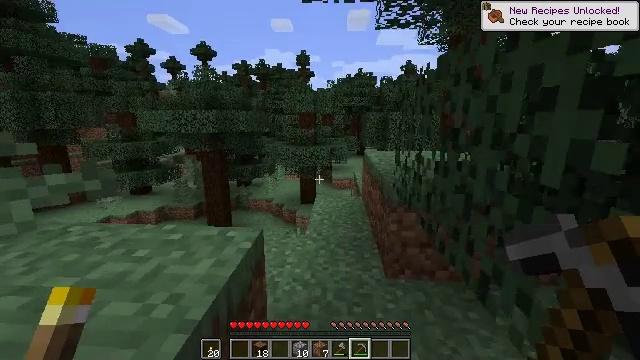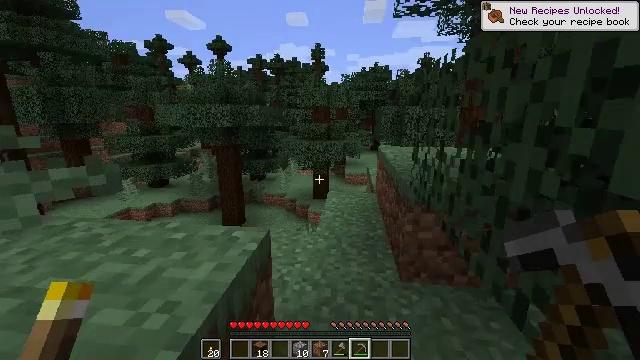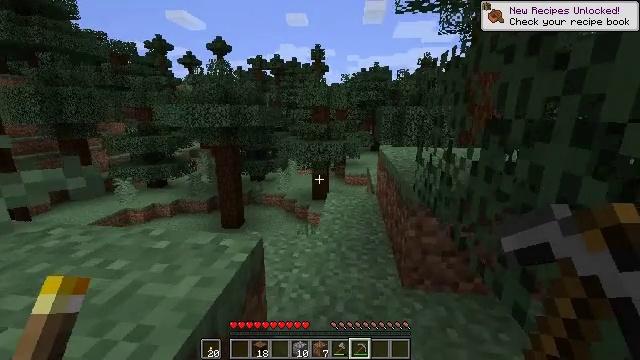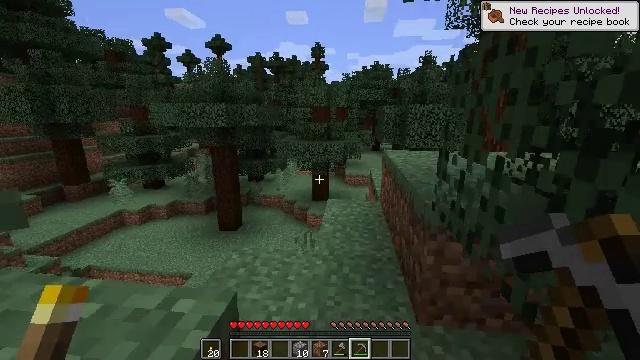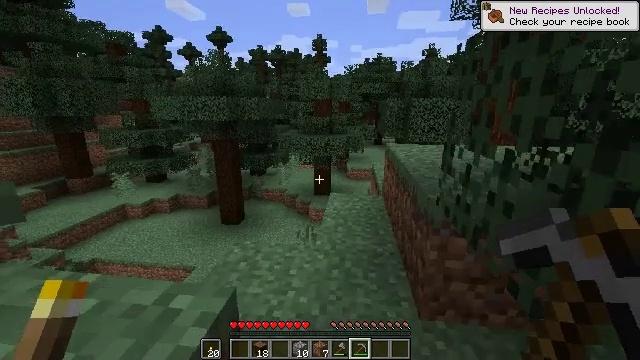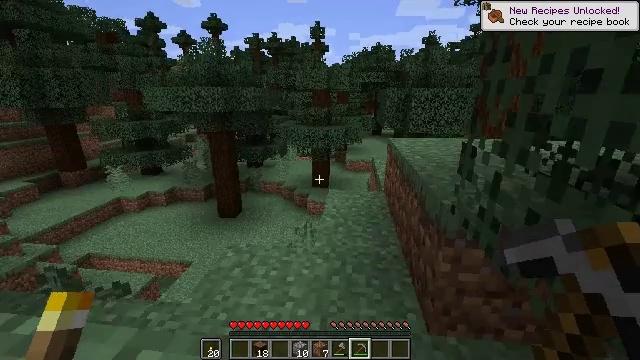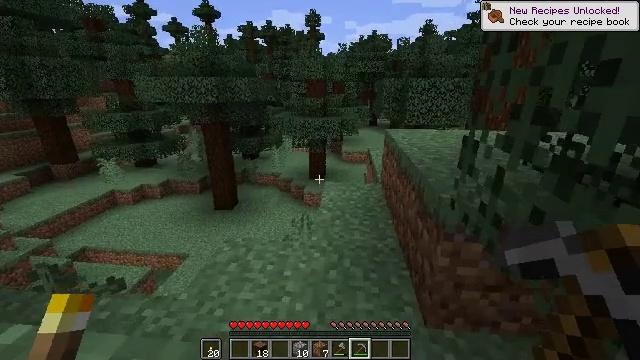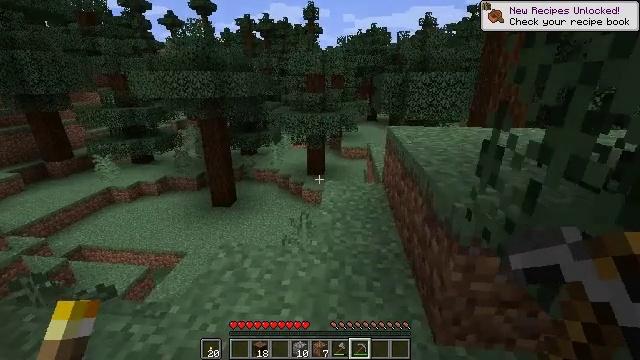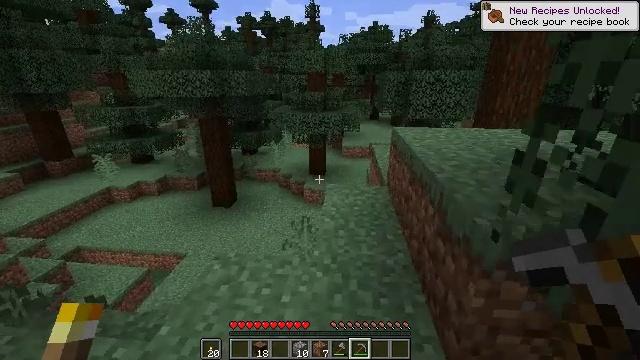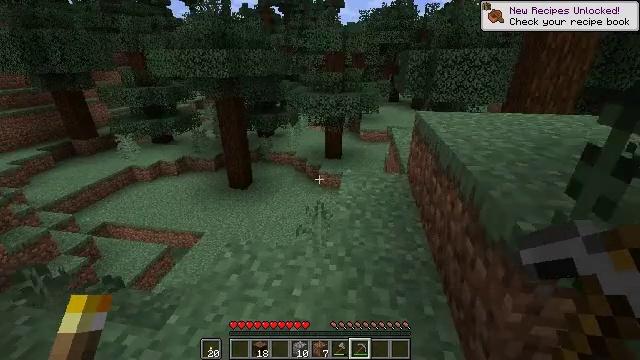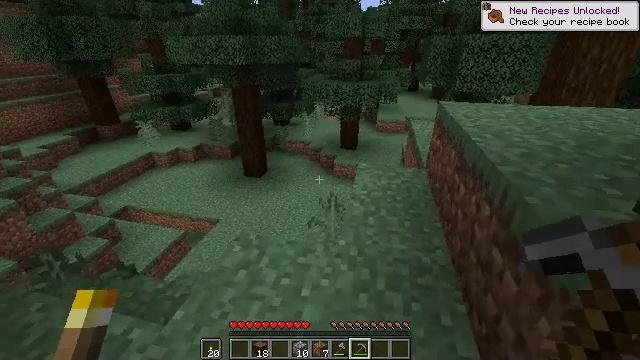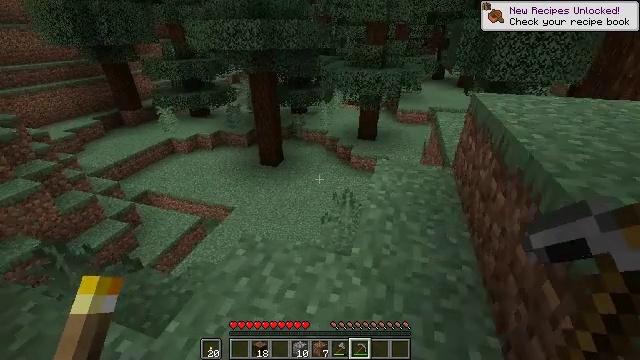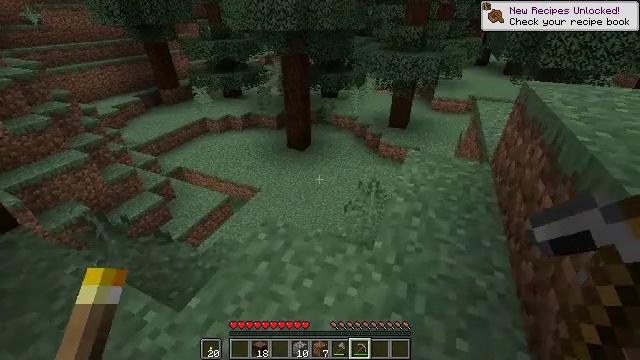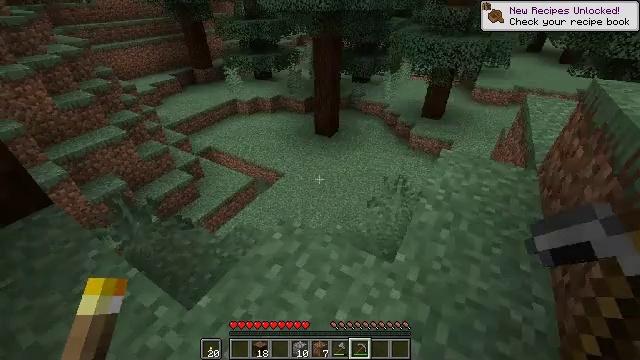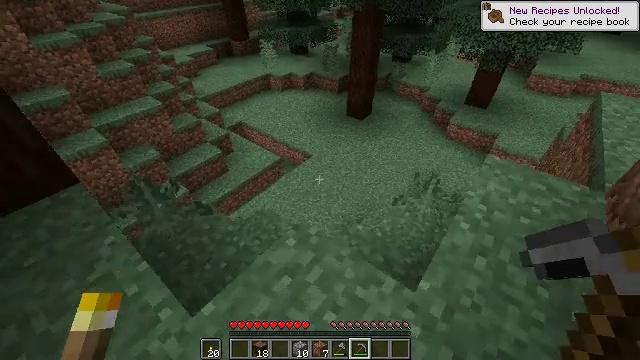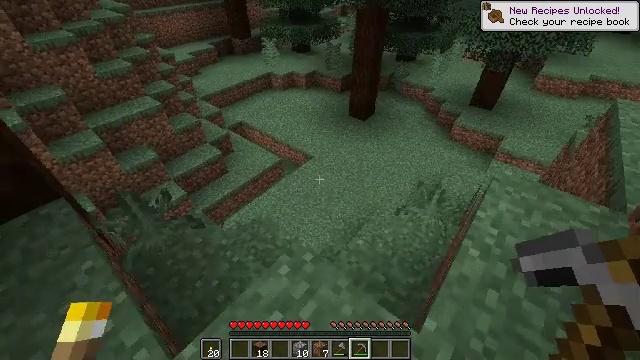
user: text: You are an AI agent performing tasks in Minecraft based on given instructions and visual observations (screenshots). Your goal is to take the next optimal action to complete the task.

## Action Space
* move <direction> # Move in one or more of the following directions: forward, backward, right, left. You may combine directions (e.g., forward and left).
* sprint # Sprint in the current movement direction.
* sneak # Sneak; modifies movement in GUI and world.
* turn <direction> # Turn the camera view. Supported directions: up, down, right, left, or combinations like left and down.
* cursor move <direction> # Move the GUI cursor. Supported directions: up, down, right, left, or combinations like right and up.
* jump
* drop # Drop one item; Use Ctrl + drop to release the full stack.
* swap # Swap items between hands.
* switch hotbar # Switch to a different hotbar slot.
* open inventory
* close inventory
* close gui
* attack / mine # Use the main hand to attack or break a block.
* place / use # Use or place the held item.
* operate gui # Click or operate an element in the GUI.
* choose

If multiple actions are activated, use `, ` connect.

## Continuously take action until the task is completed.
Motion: motion action
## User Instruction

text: Break the grass block.
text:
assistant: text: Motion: move forward, turn left and down
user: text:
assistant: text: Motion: move forward
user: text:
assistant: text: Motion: move forward
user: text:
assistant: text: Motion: turn down
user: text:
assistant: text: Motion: move forward, turn down
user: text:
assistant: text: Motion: move forward, turn down
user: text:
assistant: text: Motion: move forward, turn down
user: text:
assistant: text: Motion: no_op
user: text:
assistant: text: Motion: move forward, turn left and down
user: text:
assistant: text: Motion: move forward, turn left and down
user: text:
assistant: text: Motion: move forward, turn left and down
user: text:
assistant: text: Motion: move forward, turn left and down
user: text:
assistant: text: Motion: move forward, turn left and down
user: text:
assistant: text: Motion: move forward, turn left and down
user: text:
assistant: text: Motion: move forward
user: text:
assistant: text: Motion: move forward
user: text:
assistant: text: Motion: move forward
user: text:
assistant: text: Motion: move forward
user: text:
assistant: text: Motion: move forward
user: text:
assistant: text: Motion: move forward, turn left and down
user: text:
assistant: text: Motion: move forward, turn left and down
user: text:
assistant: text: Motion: move forward, turn left and down
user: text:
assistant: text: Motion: move forward, turn left
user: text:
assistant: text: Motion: move forward
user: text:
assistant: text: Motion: move forward
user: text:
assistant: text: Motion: move forward
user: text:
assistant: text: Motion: move forward
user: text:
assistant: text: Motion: move forward
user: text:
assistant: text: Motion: move forward
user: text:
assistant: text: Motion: move forward